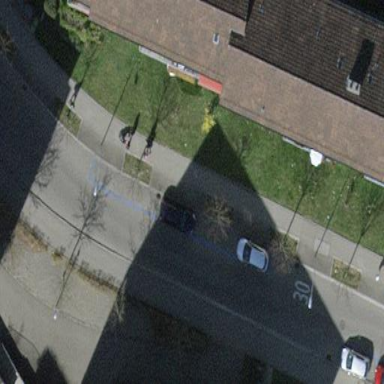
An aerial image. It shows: Parking lane designated for parking.